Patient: sex F, age 66
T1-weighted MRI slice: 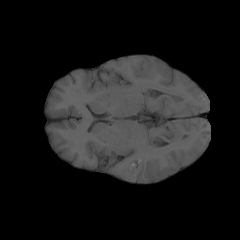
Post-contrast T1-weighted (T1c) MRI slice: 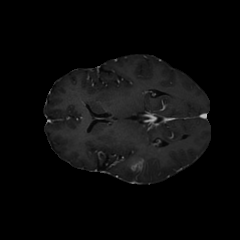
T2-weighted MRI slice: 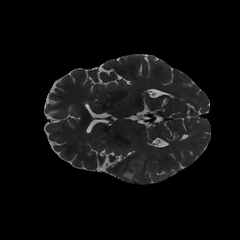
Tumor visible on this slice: yes
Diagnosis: Glioblastoma, IDH-wildtype
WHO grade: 4